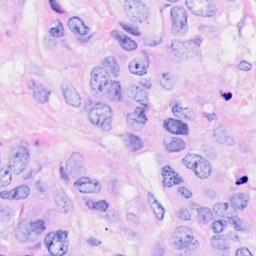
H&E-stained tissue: Breast